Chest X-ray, AP view. Patient: 57 years old, sex F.
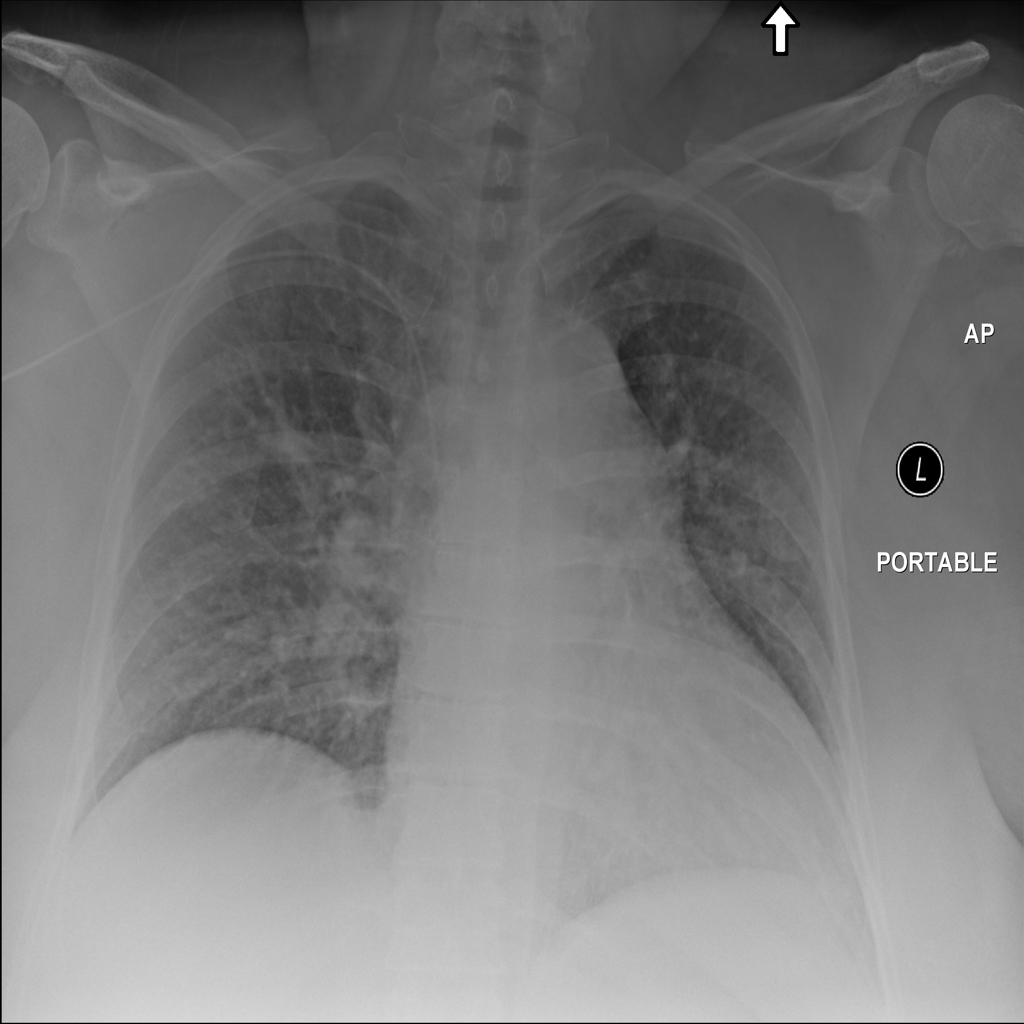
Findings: Consolidation, Edema